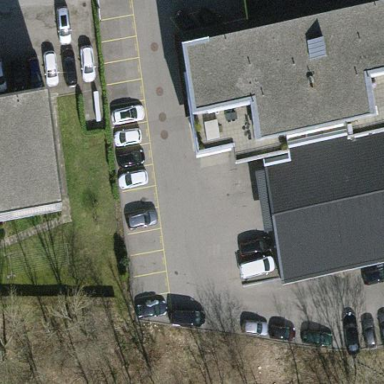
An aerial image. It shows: Parking area.